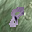
Label: 8